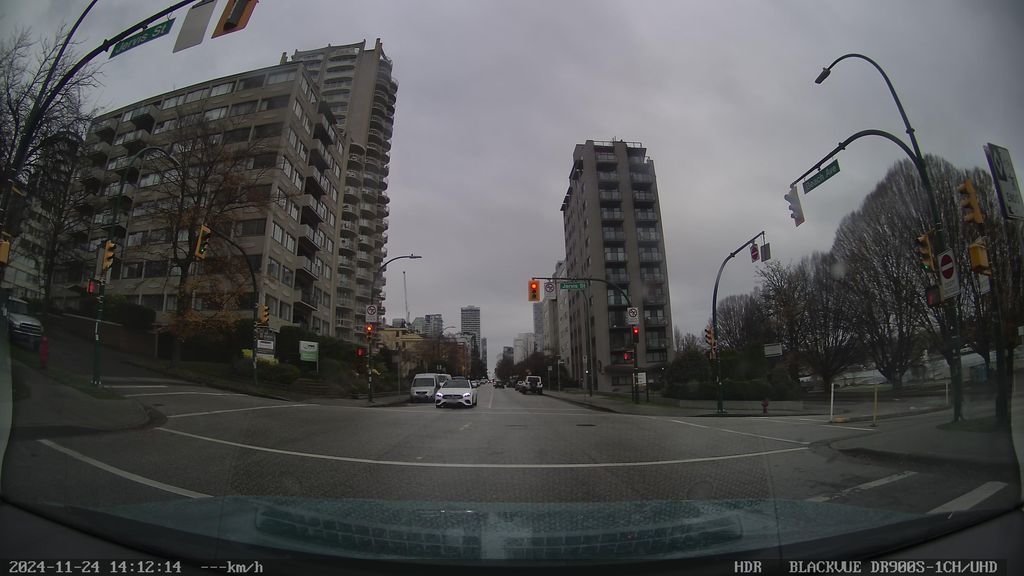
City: vancouver